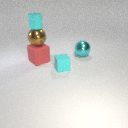
small cyan rubber cylinder above large red rubber cube